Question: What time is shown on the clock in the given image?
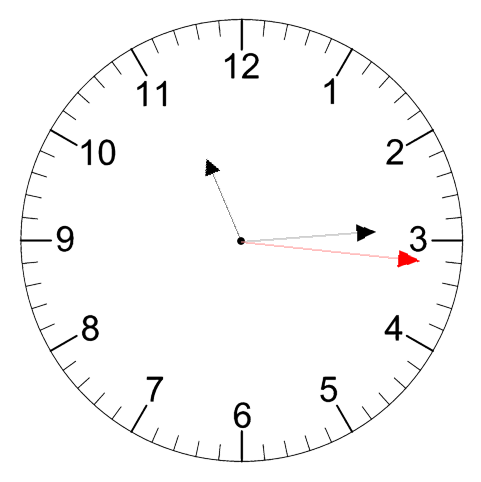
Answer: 11:14:16